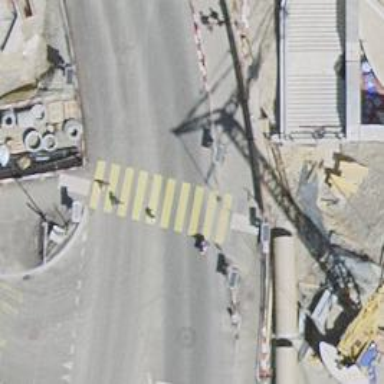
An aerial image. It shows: Crossing with traffic signals and zebra markings.